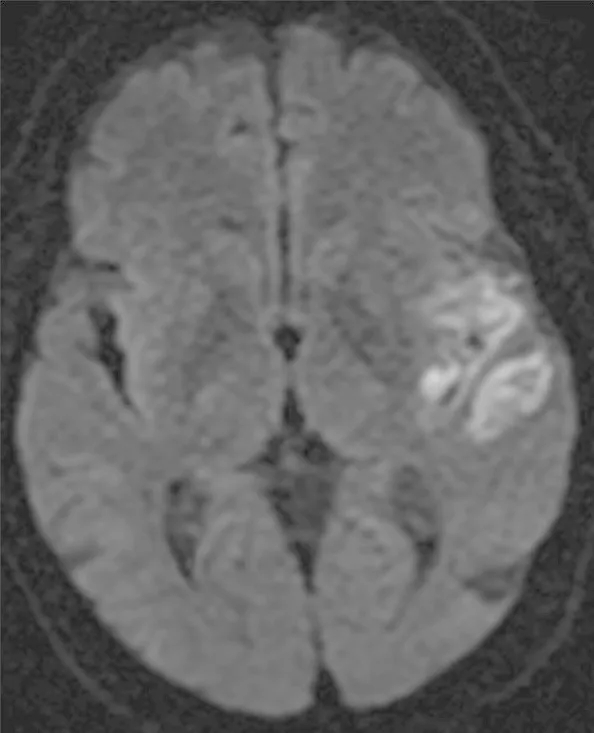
DWI MRI sequence completed once the patient presented with delayed ischemic symptoms. There is evidence of restricted diffusion in DWI with hyperintensity in the ADC map (not shown) in the same left middle cerebral artery vascular territory, indicating early subacute infarction.
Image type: radiology (mri)